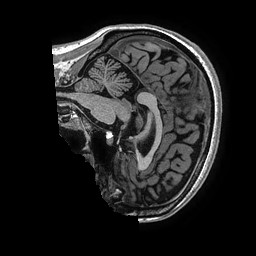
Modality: T1w
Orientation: sagittal
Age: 36
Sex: female
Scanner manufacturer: ge
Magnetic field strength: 3 T
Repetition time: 0.006952 s
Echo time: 0.00292 s